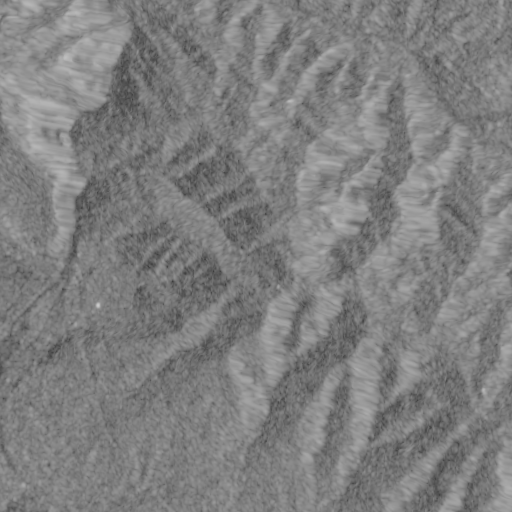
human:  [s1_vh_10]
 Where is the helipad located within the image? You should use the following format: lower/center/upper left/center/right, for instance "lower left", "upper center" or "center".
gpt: The helipad is located in the lower left of the image.
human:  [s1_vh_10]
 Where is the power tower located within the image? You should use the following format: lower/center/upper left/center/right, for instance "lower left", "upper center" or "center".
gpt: The power tower is located in the lower left of the image.
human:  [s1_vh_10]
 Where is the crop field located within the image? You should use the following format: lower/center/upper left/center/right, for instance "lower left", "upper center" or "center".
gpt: There is no crop field in the image.

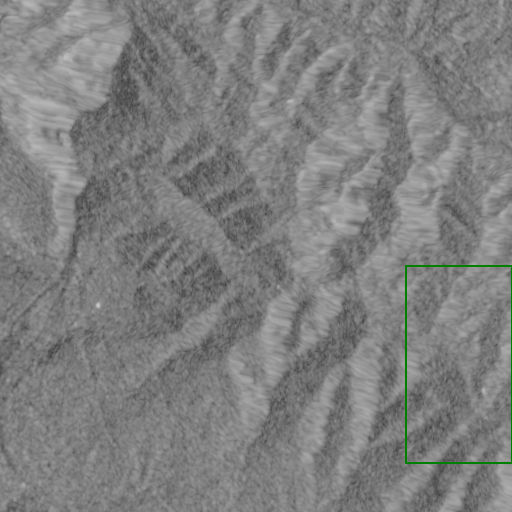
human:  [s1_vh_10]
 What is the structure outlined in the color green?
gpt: The structure outlined in green is a crop field.
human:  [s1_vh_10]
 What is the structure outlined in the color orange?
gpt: There is no orange outline.